Question: I made a owner drawn combo box. This is how it is shown on the form. On the attachment, it is the combo box next to the OK button. please see the attachment. Instead of "Solid line- text" as the first selected, I need the solid line image to be displayed as first selection.

Here's my code:
'''
public partial class comboBoxLineStyle : ComboBox
{
public comboBoxLineStyle()
{
InitializeComponent();
this.DrawMode = DrawMode.OwnerDrawFixed;
}
protected override void OnDrawItem(DrawItemEventArgs e)
{
base.OnDrawItem(e);
if (e.Index < 0) { return; }
e.DrawBackground();
ComboBoxItem item = (ComboBoxItem)this.Items[e.Index];
e.Graphics.DrawImage(item.Picture,new Point(e.Bounds.X, e.Bounds.Y));
}
public new Image SelectedItem
{
get
{
return (Image)base.SelectedItem;
}
set
{
base.SelectedItem = value;
}
}
public new Image SelectedValue
{
get
{
return (Image)base.SelectedValue;
}
set
{
base.SelectedValue = value;
}
}
}
public class ComboBoxItem
{
public string text;
public Image Picture;
public Color foreColor;
public override string ToString()
{
return text;
}
public ComboBoxItem() { }
public ComboBoxItem(string pText, Image pValue)
{
text = pText;
Picture = pValue;
}
public ComboBoxItem(string pText, Image pValue, Color pColor)
{
text = pText; Picture = pValue; foreColor = pColor;
}
}
'''
On the windows form:
'''
private void DlgGraphOptions_Load(object sender, EventArgs e)
{
ComboBoxItem item1Solid = new ComboBoxItem("Solid Line",Properties.Resources.Solidline);
ComboBoxItem item1dash = new ComboBoxItem("Dashed Line", Properties.Resources.dashedline);
ComboBoxItem item1dashed = new ComboBoxItem("Dashed Line", Properties.Resources.dashdash);
comboBoxLineStyle1.Items.Add(item1Solid);
comboBoxLineStyle1.Items.Add(item1dash);
comboBoxLineStyle1.Items.Add(item1dashed);
comboBoxLineStyle1.SelectedIndex = 0;
}
'''
I have comboBoxLineStyle1.SelectedIndex = 0, meaning it should set "itemsolid1-solidline- image. " as the selected value.
But instead it shows "solid line-text"
Please suggest
Thank you.
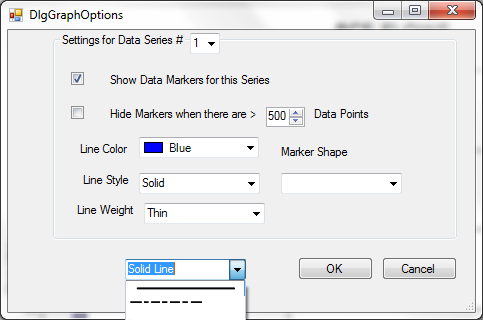
Answer: Set the 'ComboBoxStyle' to 'DropDownList'. This disables the ability to enter text manually in the 'ComboBox'. I guess that the picture will be displayed instead of the text then.